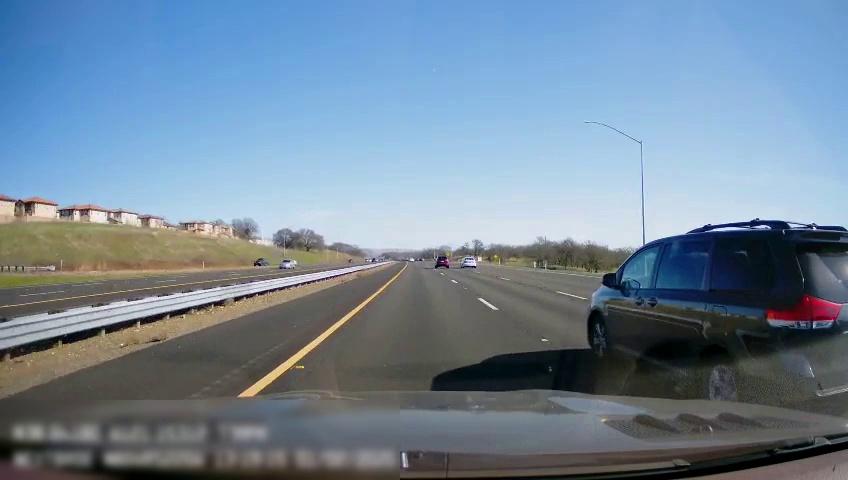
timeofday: Day
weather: Sunny
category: Drivable Space
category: Drivable Space
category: Vehicles | Car
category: Vehicles | SUV
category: Vehicles | SUV
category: Vehicles | Car
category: Vehicles | Car
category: Lanes | Opposite Lane
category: Lanes | Opposite Lane
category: Lanes | Current Lane
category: Lanes | Current Lane
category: Lanes | Alternate Lane
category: Lanes | Alternate Lane